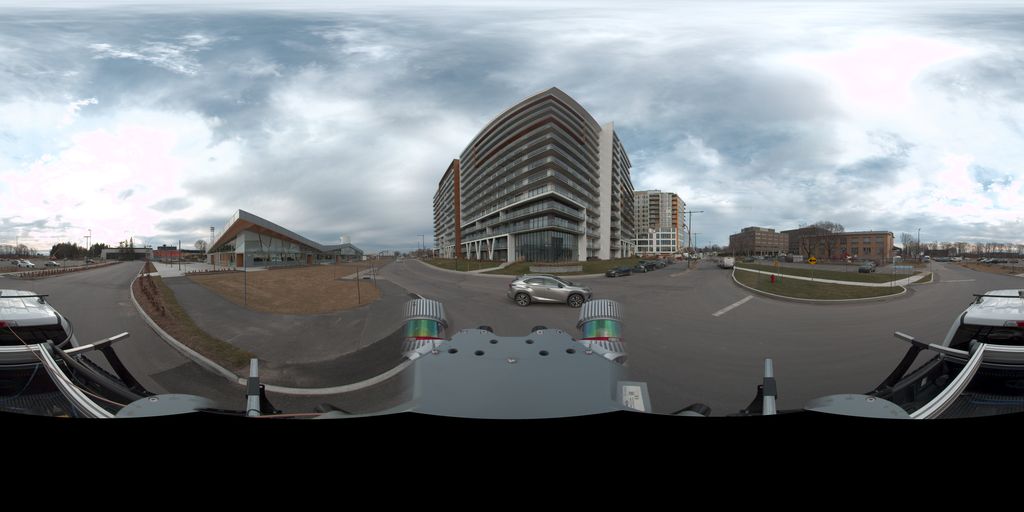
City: quebec_city